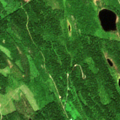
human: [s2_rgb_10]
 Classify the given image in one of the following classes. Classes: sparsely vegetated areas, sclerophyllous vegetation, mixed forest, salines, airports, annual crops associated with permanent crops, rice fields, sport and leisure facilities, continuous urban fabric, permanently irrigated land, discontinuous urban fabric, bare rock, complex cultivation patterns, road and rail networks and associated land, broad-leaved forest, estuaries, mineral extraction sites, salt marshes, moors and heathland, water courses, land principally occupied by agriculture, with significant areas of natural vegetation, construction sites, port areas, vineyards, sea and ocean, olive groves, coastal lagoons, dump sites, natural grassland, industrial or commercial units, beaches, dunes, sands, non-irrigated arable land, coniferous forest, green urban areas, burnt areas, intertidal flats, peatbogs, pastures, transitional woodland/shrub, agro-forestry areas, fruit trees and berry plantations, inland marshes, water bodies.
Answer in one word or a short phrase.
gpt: coniferous forest, mixed forest, transitional woodland/shrub